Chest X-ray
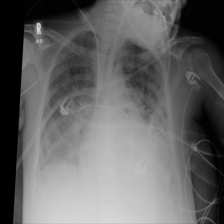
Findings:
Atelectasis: negative
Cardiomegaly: negative
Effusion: negative
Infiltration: positive
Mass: negative
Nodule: negative
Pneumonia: negative
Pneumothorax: negative
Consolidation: negative
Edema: negative
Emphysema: negative
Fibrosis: negative
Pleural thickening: negative
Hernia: negative